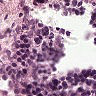
Metastatic tissue present: no